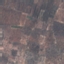
Land use / land cover: PermanentCrop